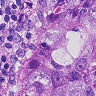
Metastatic tissue present: yes